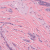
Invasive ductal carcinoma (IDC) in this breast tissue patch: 1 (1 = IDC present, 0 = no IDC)